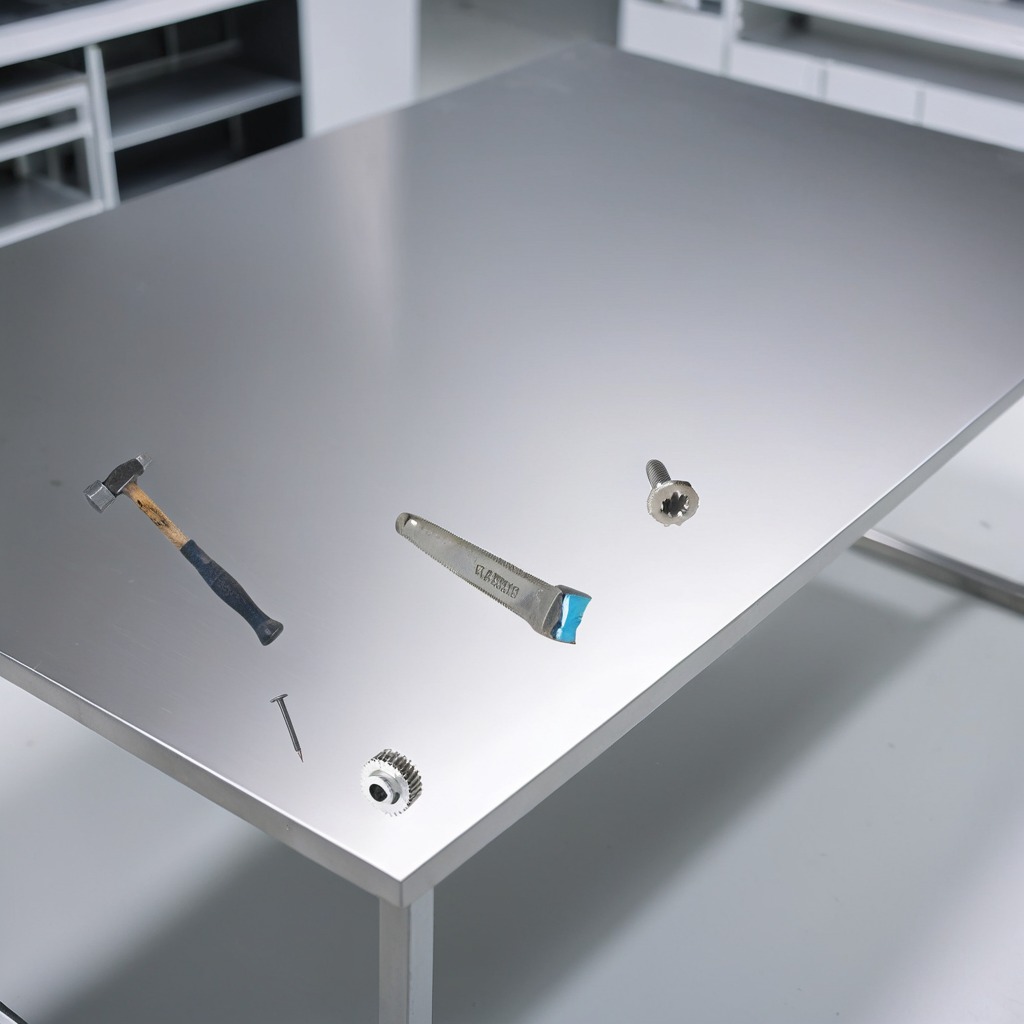
A hammer, an iron nail, a metal machine screw, and a handheld metal saw are lying on the stainless steel table.